Question: What I am trying to do is that when I put into "Edit text" (called: 'funkcia_edit') some function it will draw me graf to that function. Here is picture what I am trying to do, as you can see I have declared variables X and Y where Y is standing for 'funkcia_edit' = 'x.^2' and then I want to plot(x,y). Can any one help me how to make it work?
Thanks

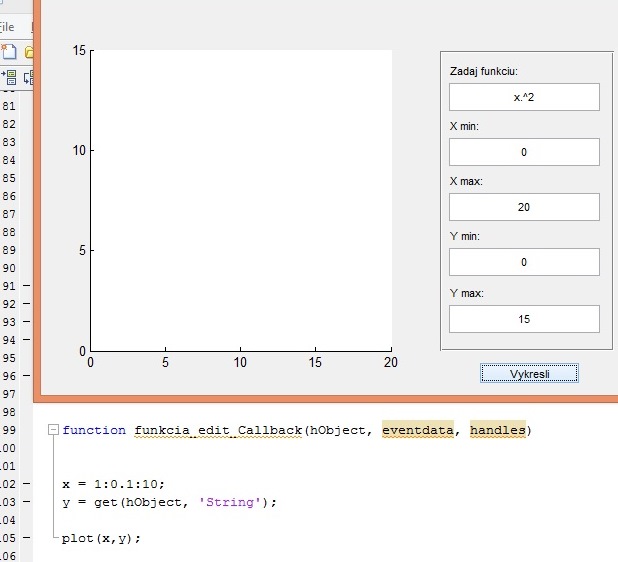
Answer: You can also use 'ezplot':
'''
ezplot(get(hObject,'String'));
'''